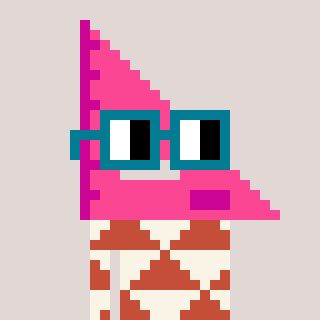
a pixel art character with square dark green glasses, a squadron ruler-shaped head and a rust-colored body on a warm background